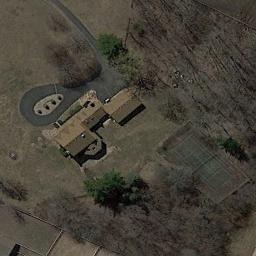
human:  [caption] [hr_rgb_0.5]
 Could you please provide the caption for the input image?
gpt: The tennis court is on the bare land next to some trees .

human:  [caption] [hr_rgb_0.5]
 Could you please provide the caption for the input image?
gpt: Many trees are near the tennis courts .

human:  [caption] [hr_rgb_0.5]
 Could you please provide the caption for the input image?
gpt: The tennis court was built on bare land with some trees and buildings nearby .

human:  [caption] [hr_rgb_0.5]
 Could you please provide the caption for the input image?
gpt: There are two blue and green tennis courts in the lower left corner .

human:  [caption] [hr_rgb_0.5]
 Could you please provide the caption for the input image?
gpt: There are some withered trees beside the tennis court .